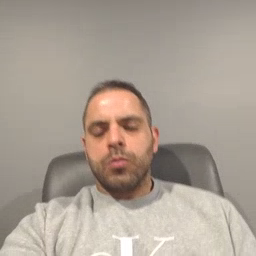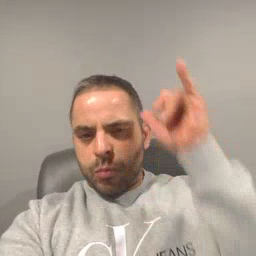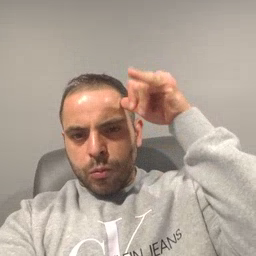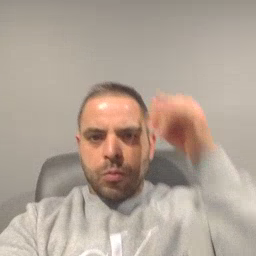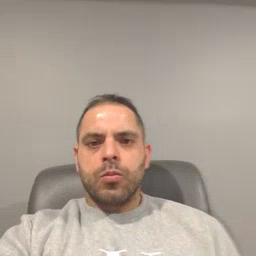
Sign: cow